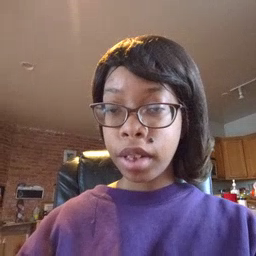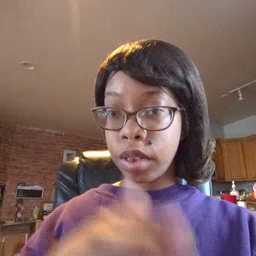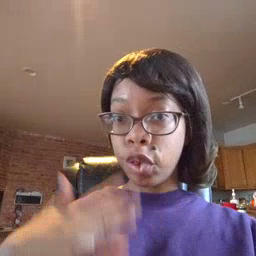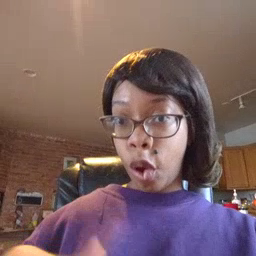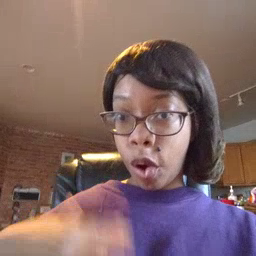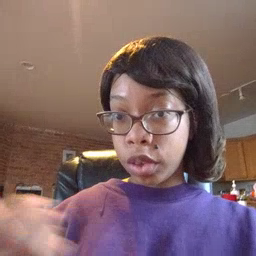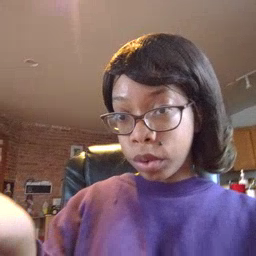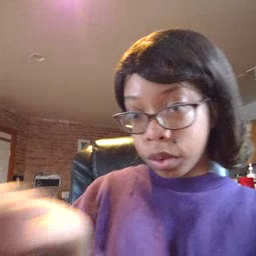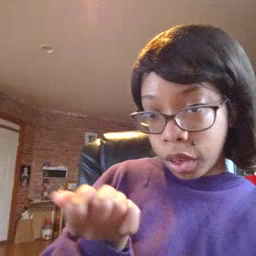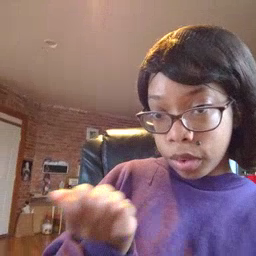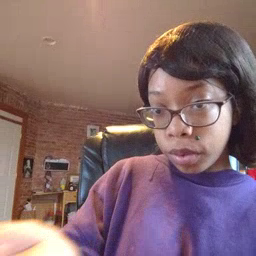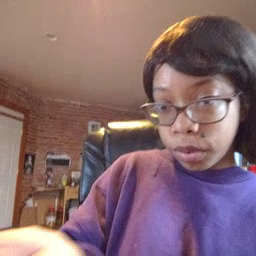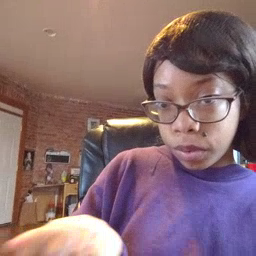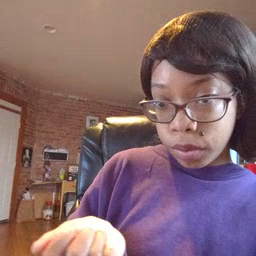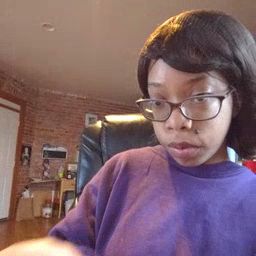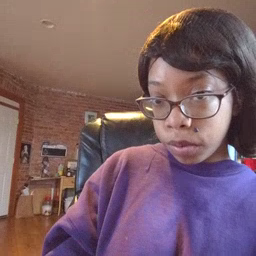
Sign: drawer